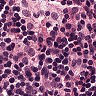
Metastatic tissue present: no